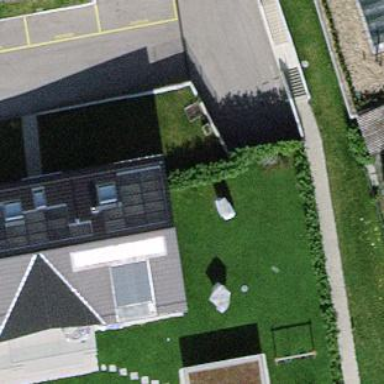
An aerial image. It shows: Residential building with gabled roof made of grey roof tiles. The roof is oriented along the building.